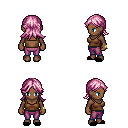
a pixel art fantasy rpg character, female body template, human, dark skin, brown pirate shirt, magenta pants, pink loose hair, bracelets, black slippers, four views (front, back, left, right), 2x2 character sprite sheet, small pixel art, hard edges, no anti-aliasing